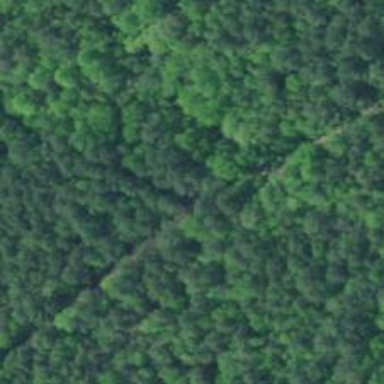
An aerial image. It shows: Path.